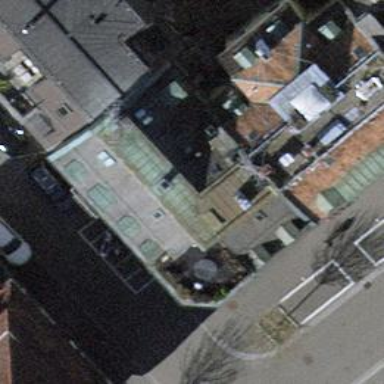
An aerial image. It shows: Restaurant.